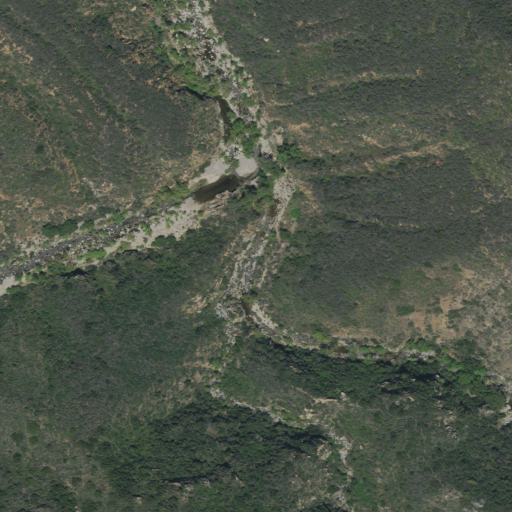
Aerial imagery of valley in California named Devil Canyon containing only shrub